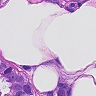
Metastatic tissue present: yes